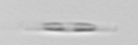
Label: pennate